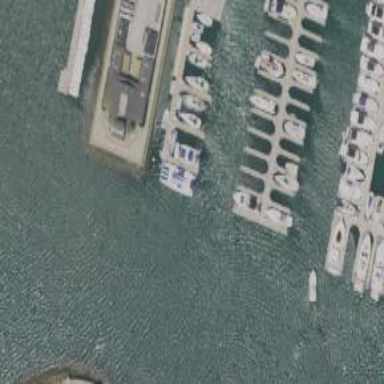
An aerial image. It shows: Pier with mooring facilities.